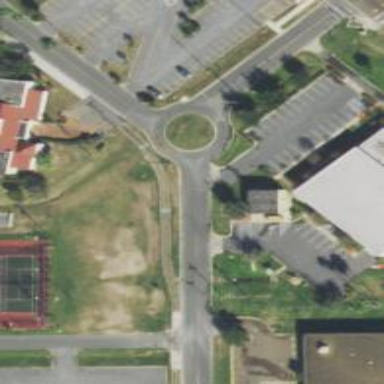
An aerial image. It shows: Roundabout on residential road.